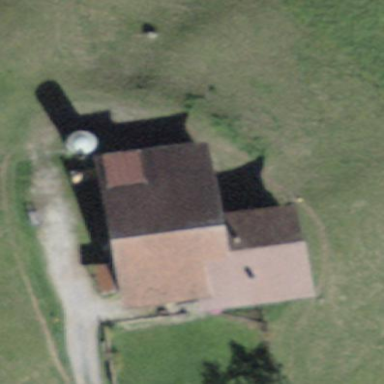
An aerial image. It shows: Farm building.